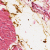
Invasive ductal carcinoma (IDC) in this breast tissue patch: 0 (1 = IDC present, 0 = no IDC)